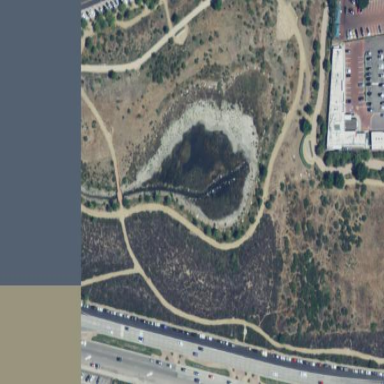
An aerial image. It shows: Vernal pool in wetland area.